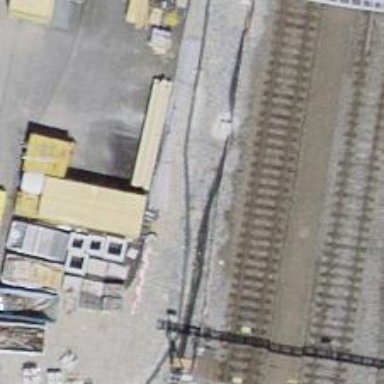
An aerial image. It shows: Yard with one track.